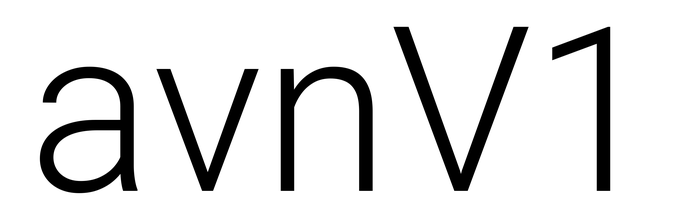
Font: Roboto_Light